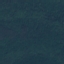
Land use / land cover: Forest